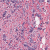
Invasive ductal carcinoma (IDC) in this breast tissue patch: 0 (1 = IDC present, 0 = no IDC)